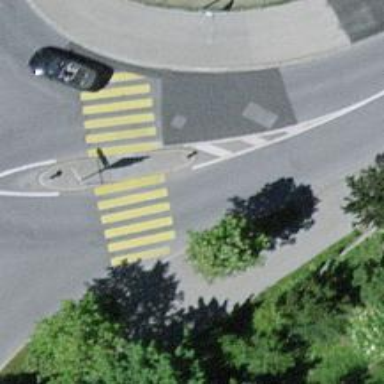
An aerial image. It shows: Uncontrolled crossing with central island on the road.